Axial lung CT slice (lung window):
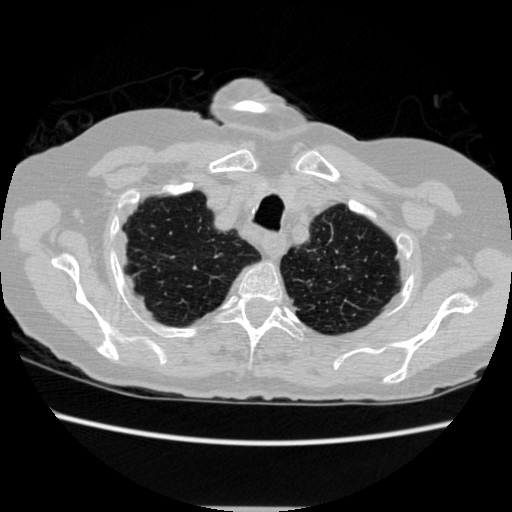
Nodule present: no